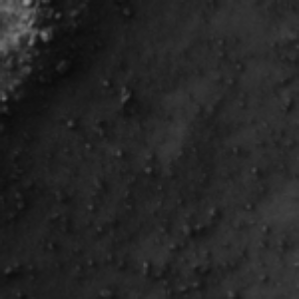
Label: frost